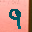
Label: 9